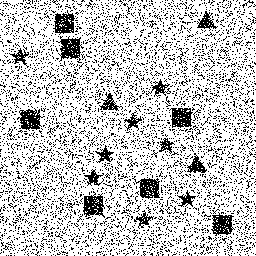
Squares: 7
Triangles: 3
Stars: 8
Total shapes: 18